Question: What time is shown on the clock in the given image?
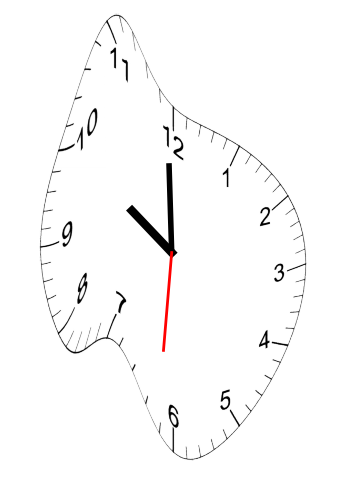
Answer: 09:59:31